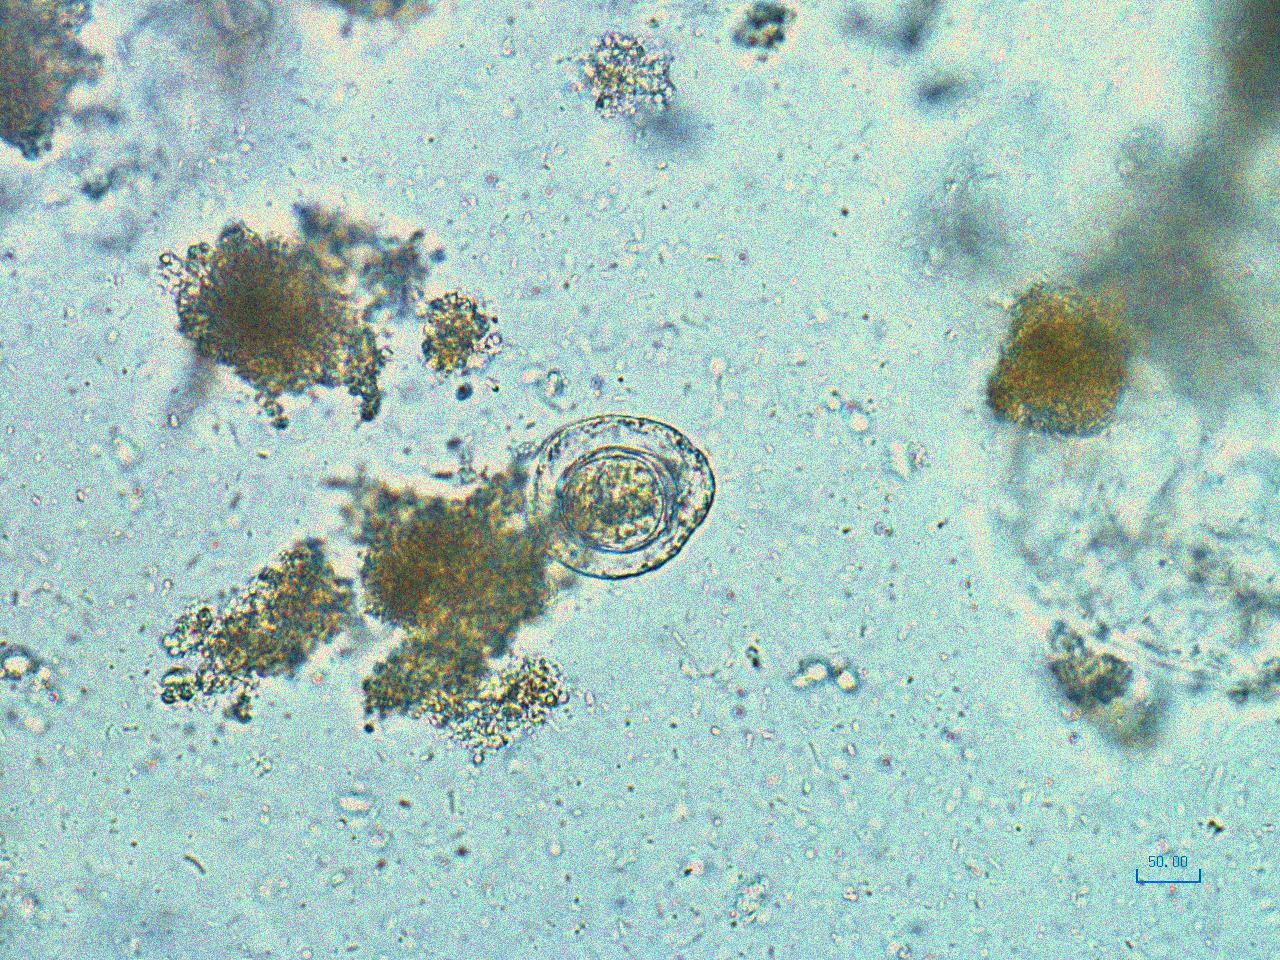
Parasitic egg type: Hymenolepis nana